Interaction volume radius: 5 \u00c5
Interaction volume height: 10 \u00c5
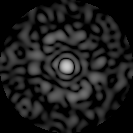
Disorder parameter: 0.8707